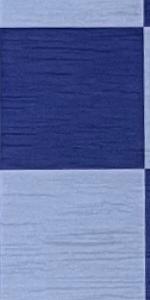
Label: Empty